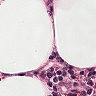
Metastatic tissue present: no